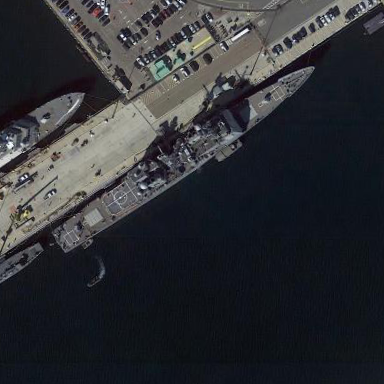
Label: cruiser